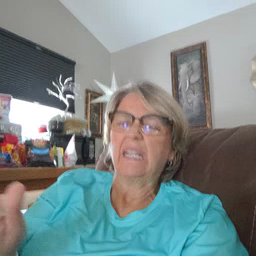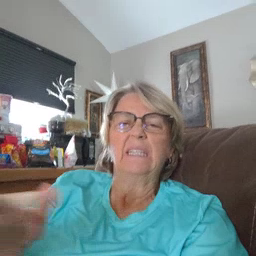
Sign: yucky